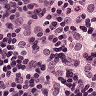
Metastatic tissue present: no